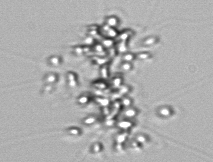
Label: Chaetoceros_didymus_TAG_external_flagellate